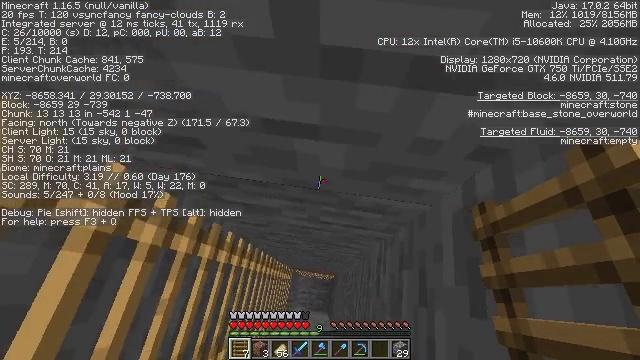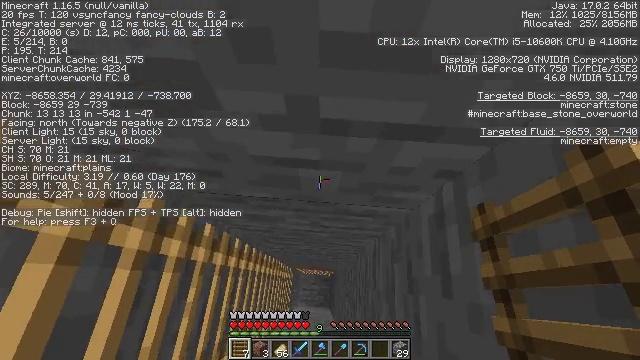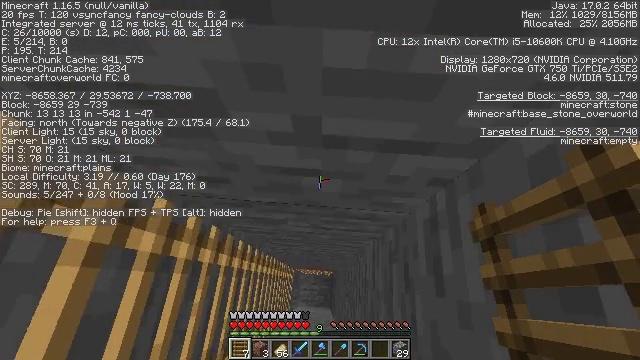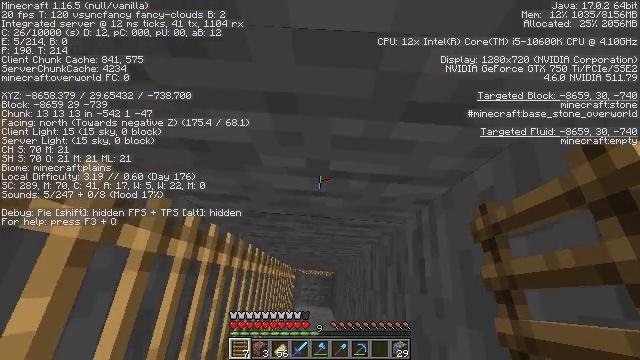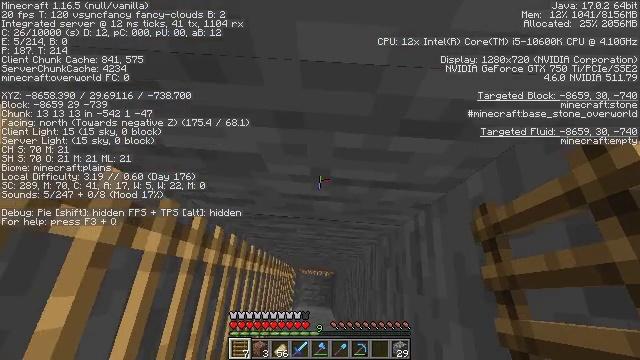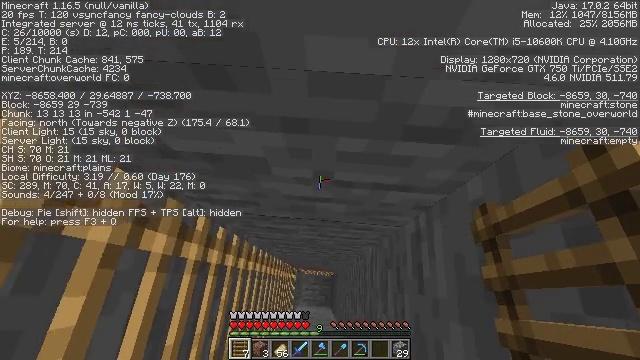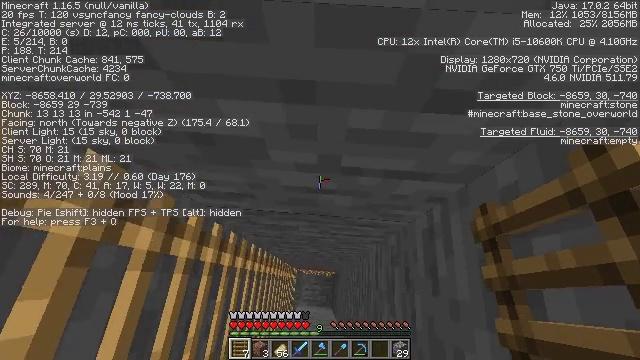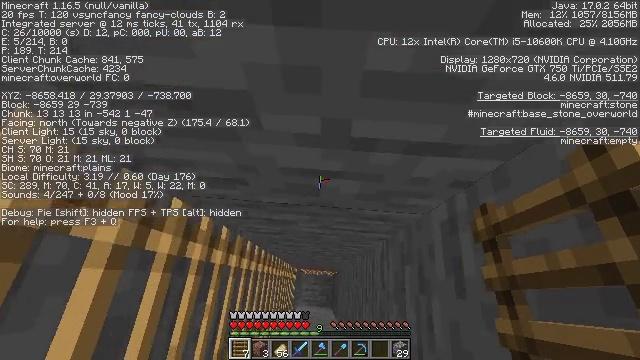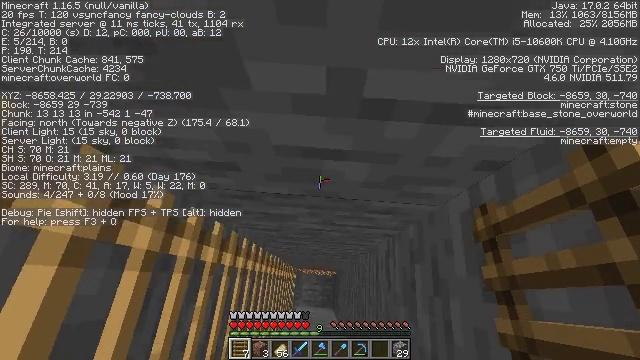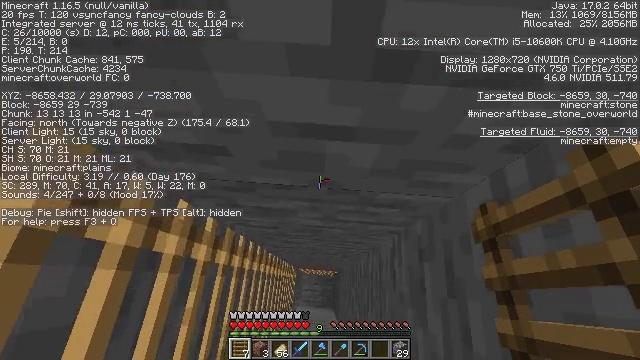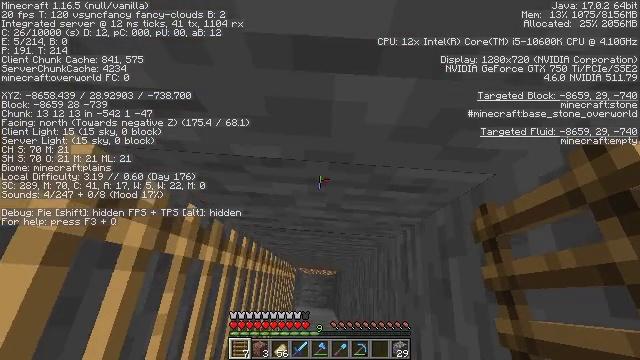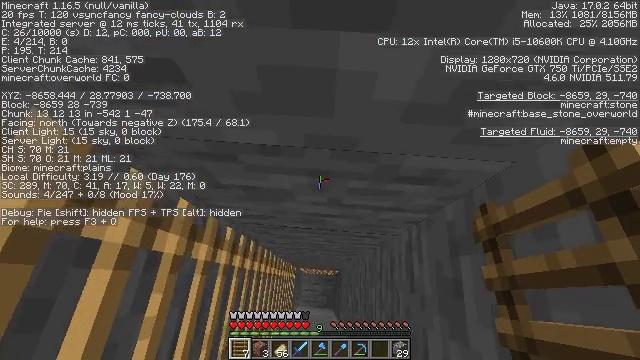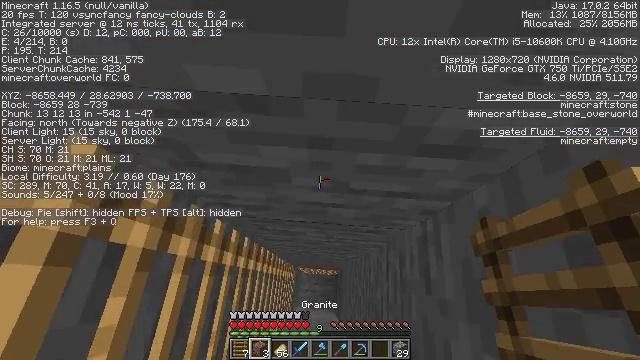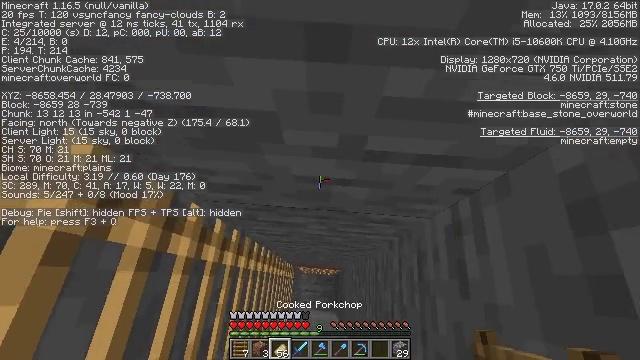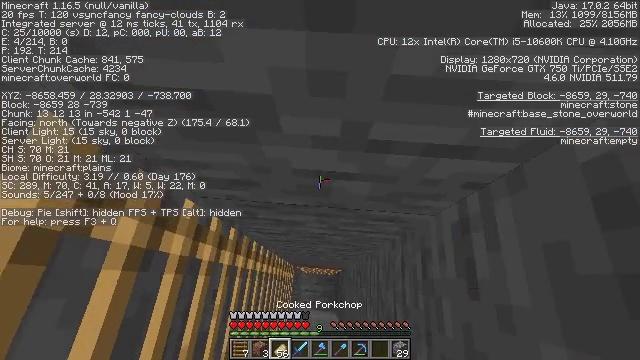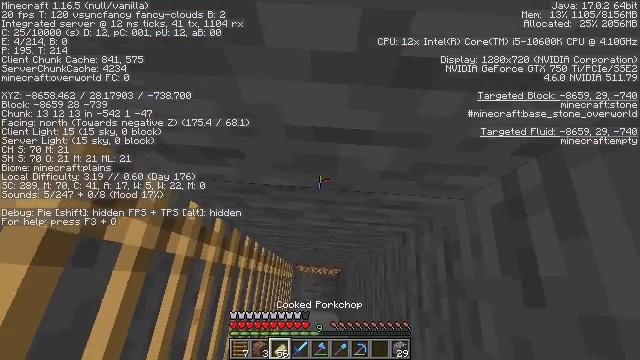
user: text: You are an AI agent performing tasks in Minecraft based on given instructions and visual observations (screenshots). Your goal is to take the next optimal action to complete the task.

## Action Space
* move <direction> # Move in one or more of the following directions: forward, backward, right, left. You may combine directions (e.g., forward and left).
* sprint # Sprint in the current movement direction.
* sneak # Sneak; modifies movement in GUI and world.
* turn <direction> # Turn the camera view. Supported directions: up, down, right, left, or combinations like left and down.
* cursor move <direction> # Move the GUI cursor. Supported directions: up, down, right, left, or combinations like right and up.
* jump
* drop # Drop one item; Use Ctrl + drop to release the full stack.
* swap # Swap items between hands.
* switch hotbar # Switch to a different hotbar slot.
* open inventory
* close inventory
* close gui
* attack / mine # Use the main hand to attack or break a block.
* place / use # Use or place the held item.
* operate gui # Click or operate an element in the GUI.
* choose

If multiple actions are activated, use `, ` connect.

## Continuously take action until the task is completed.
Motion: motion action
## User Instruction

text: Remove the ladder from its position.
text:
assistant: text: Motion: move forward, turn right
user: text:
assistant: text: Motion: move forward
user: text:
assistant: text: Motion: no_op
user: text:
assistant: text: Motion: no_op
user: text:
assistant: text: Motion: no_op
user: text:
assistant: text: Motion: no_op
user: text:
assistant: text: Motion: no_op
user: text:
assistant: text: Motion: no_op
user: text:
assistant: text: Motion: no_op
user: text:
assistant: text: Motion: no_op
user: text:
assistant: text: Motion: no_op
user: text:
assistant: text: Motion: no_op
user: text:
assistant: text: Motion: no_op
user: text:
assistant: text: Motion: no_op
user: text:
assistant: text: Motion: no_op
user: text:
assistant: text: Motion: no_op
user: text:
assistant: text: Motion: no_op
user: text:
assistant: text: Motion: no_op
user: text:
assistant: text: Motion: no_op
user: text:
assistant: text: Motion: no_op
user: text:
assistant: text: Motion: no_op
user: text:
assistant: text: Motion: no_op
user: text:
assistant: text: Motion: no_op
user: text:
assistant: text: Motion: no_op
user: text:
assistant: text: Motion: no_op
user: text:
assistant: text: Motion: no_op
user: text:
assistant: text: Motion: no_op
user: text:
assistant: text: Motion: turn right and down
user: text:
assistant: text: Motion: turn right and down
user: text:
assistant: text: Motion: no_op